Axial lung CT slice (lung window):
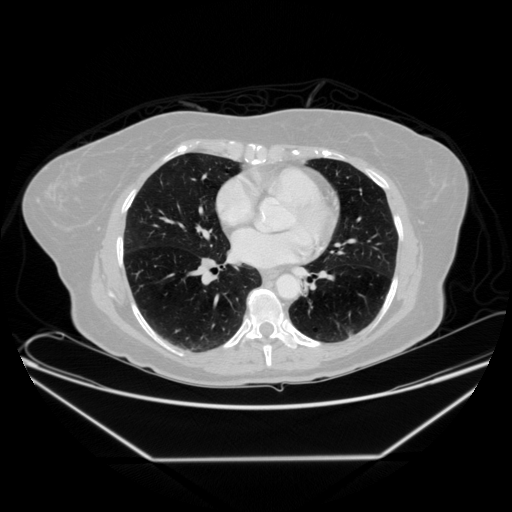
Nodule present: no